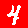
Digit: 4